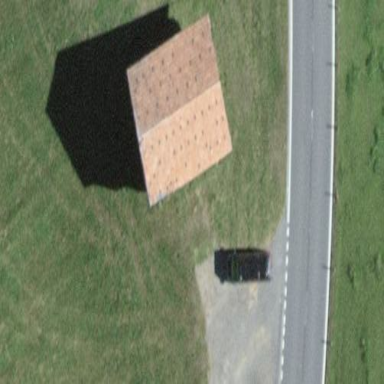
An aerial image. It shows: Barn.